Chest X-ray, PA view. Patient: 24 years old, sex M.
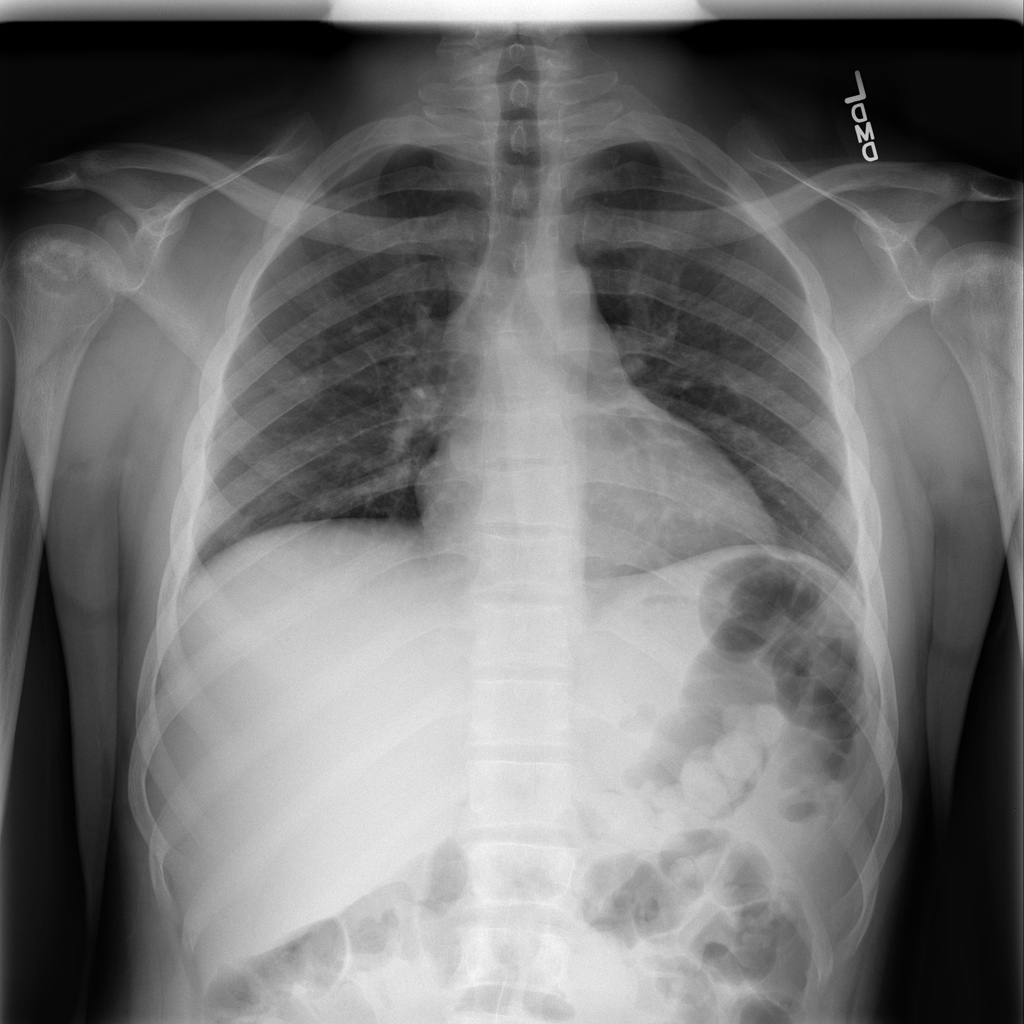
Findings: No Finding